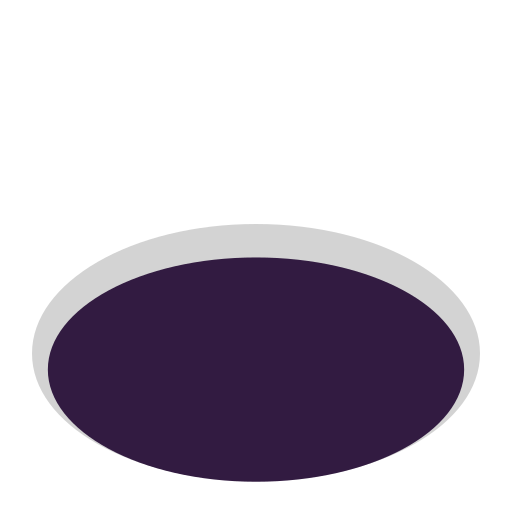
hole flat